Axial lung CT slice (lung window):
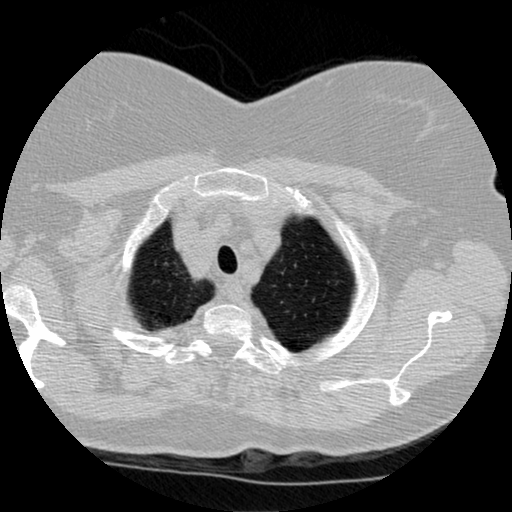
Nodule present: no